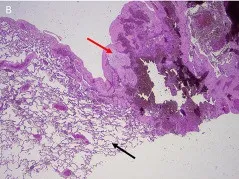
Histology images of donor and recipient lesions. (B-D) Lung lesion (recipient, September 2016). (B) Low power view of the lung lesion, showing the transition from the lung tissue (left, black arrow) to the vascular lesion (right, red arrow).
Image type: pathology (h&e)